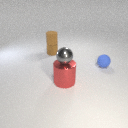
small brown rubber cylinder above small brown metal cylinder